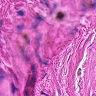
Metastatic tissue present: no